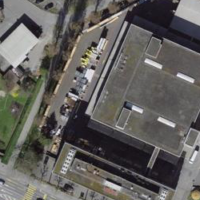
EUNIS habitat code: 54
Species observed at this site:
Linaria vulgaris
Buxus sempervirens